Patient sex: M
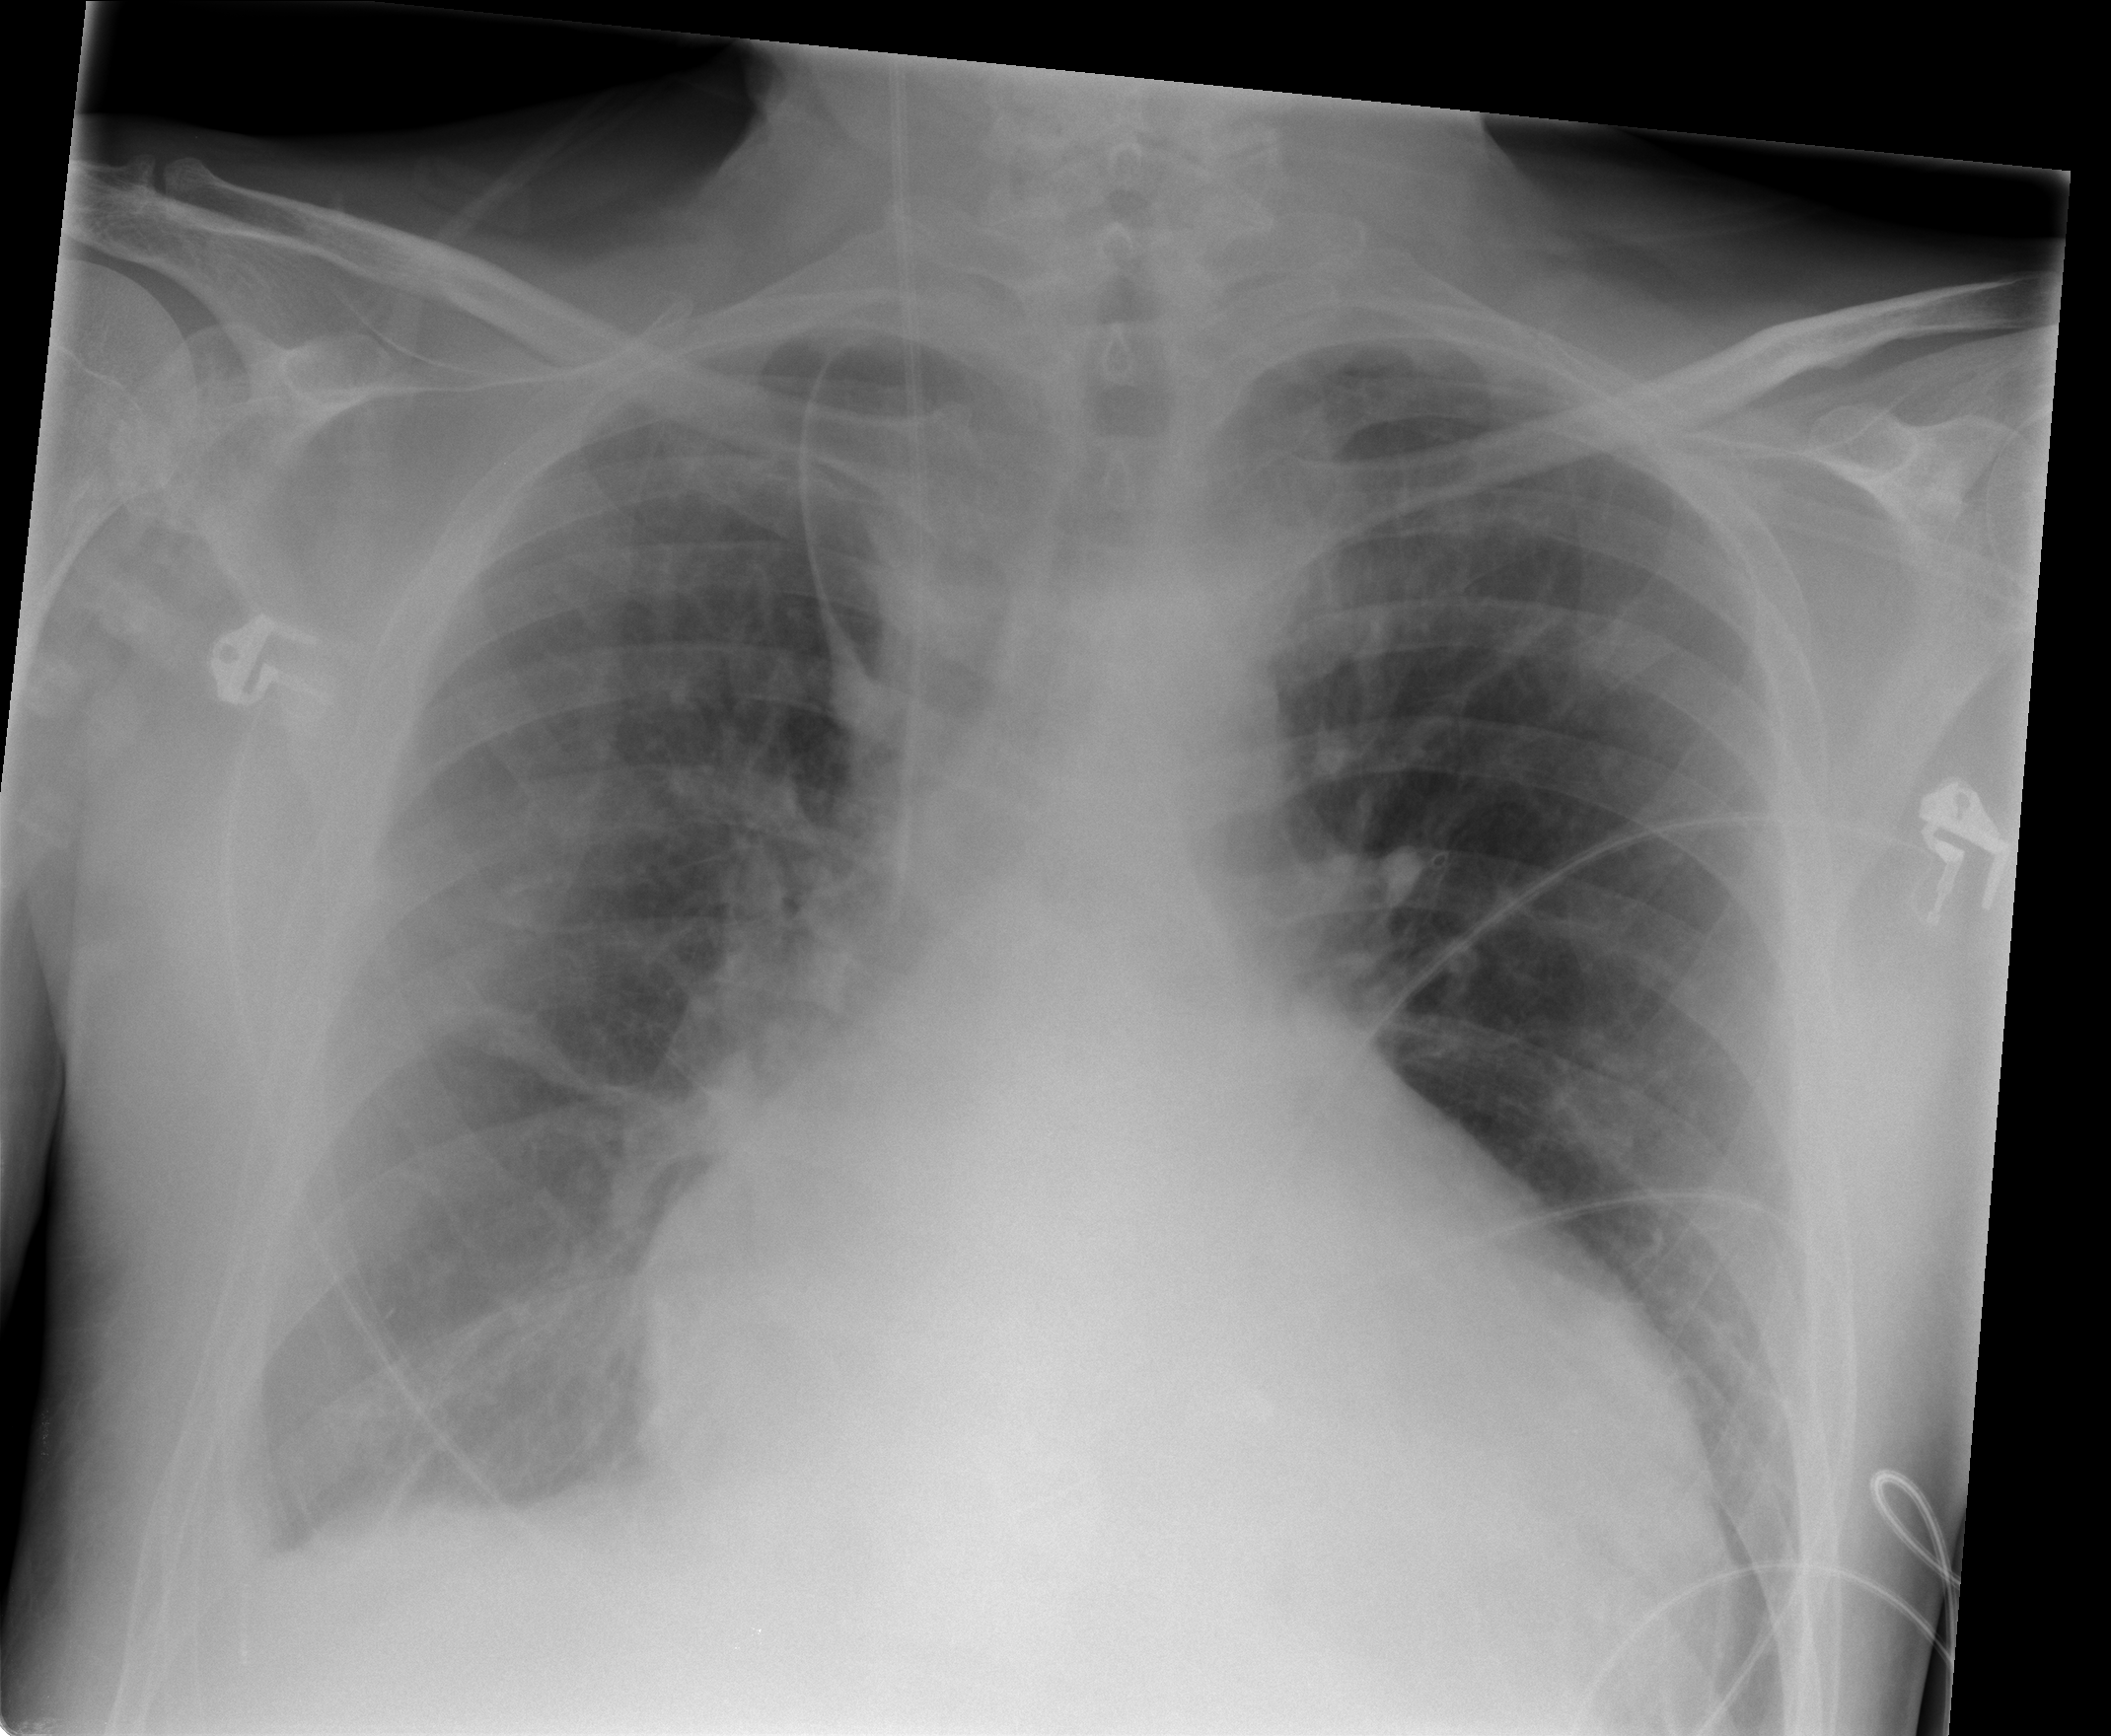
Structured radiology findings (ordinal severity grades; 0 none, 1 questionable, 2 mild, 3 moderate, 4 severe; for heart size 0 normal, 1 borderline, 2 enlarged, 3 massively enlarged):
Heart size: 3
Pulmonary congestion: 0
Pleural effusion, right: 2
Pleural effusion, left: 0
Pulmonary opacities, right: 0
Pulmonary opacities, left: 0
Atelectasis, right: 2
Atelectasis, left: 0